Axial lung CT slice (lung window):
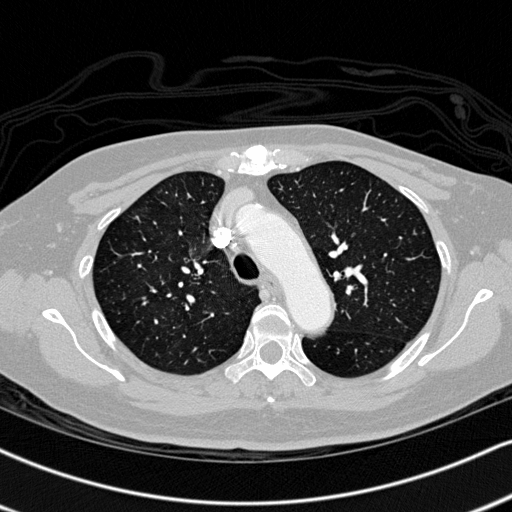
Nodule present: no